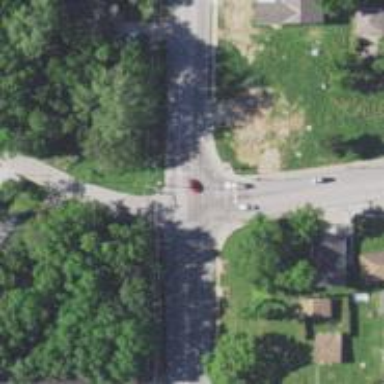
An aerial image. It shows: Solid stop line on the road.